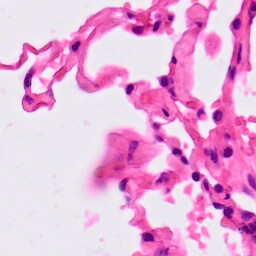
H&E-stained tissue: Lung